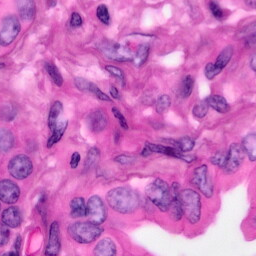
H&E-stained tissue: Pancreatic